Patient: sex M, age 48
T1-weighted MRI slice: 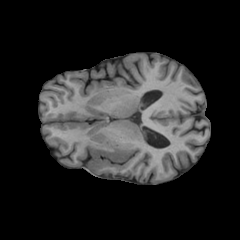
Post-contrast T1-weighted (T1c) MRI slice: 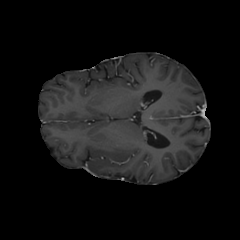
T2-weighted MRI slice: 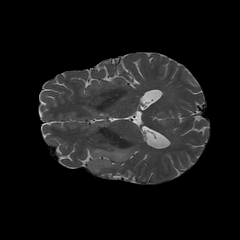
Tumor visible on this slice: yes
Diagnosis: Glioblastoma, IDH-wildtype
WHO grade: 4